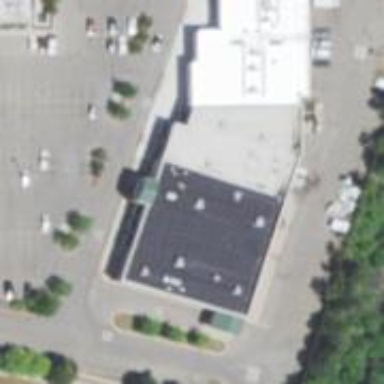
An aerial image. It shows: Pharmacy providing healthcare services.